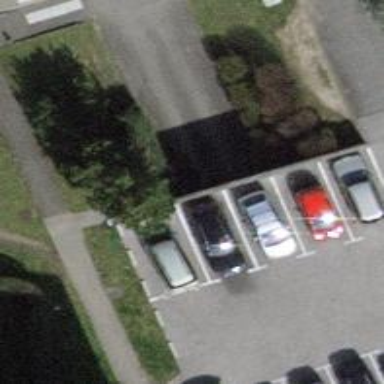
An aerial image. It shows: Parking entrance.